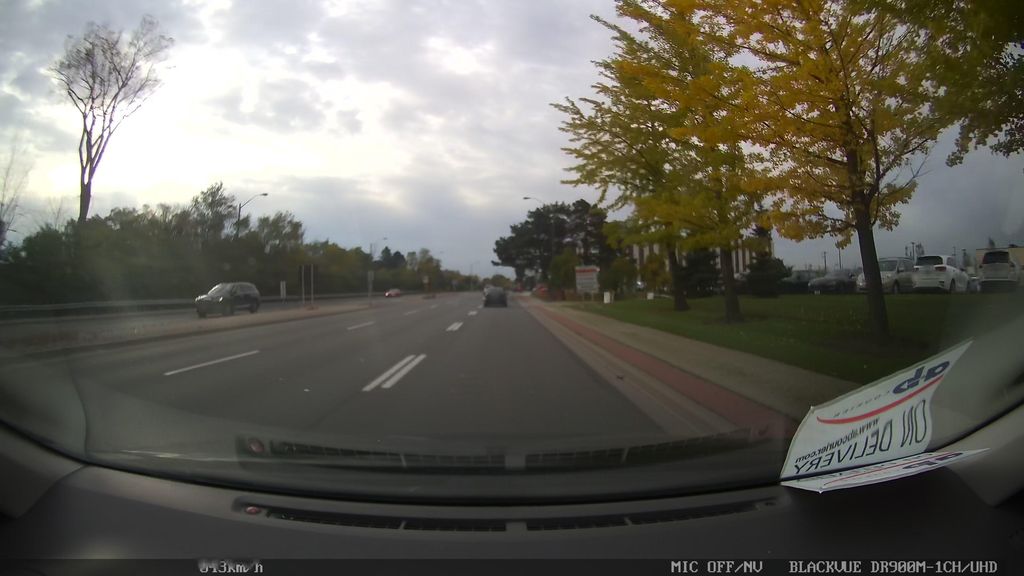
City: toronto